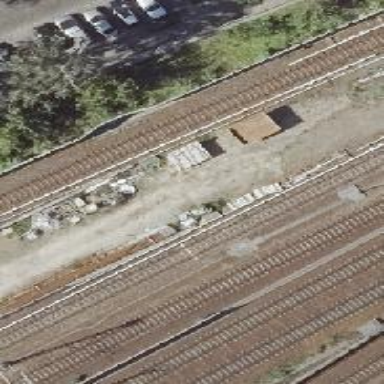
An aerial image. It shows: Rail line that is electrified.